Question: The website has the following elements:

It has 3 different frames, how do I navigate myself to the desired frame?
In my following code, using trial and errors I found that 'frameIndex = 1' allows me to find those elements (welcome, config, instruments, etc).
But does this index number stay the same all the time? Is there a more reliable way for me to know which frame is which?
'''
[TestClass]
public class Test2
{
IWebDriver driver;
string url = "http://10.116.33.6/";
[TestInitialize]
public void TestSetup()
{
var IEOption = new InternetExplorerOptions();
var IEService = InternetExplorerDriverService.CreateDefaultService();
IEOption.IntroduceInstabilityByIgnoringProtectedModeSettings = true;
IEOption.IgnoreZoomLevel = true;
IEService.HideCommandPromptWindow = true;
driver = new InternetExplorerDriver(IEService, IEOption);
driver.Navigate().GoToUrl(url);
}
[TestMethod]
public void NavigateMenu()
{
driver.SwitchTo().Frame(1);
var welc = driver.FindElement(By.Name("welcome"));
var conf = driver.FindElement(By.Name("config")) ;
var inst = driver.FindElement(By.Name("instruments"));
var stat = driver.FindElement(By.Name("status")) ;
var help = driver.FindElement(By.Name("help")) ;
conf.Click();
}
}
'''
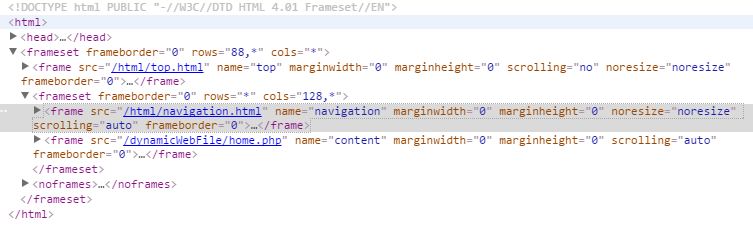
Answer: You can actually select an iFrame using the below methods: -
- - frame(Name of Frame [or] Id of the frame)- frame(WebElement frameElement)-
So you can switch by passing the any above information about the frame.
Yes you need to switch everytime according to require action
As we can see your frame have different name like :- 'top', 'navigation' etc. Use name of the frame to switch between them
Example:-
'''
driver.SwitchTo().Frame("top");
'''
.... Perform your action on frame
'''
driver.SwitchTo().defaultContent();
driver.SwitchTo().Frame("navigation");
'''
.... Perform your action on frame
'''
driver.SwitchTo().defaultContent();
'''
Hope it will help you :)